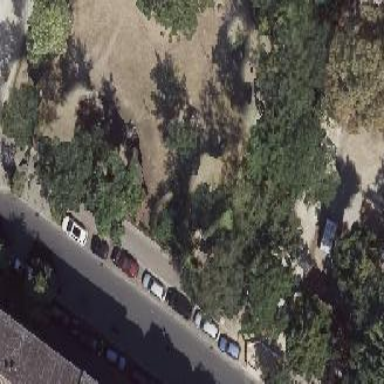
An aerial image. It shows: Street-side parking lot with sett surface.